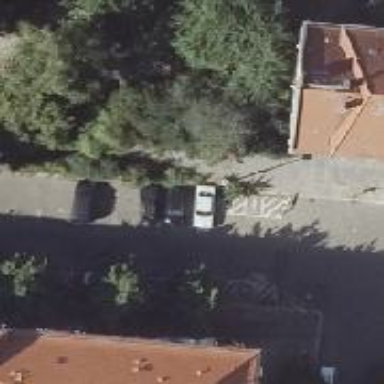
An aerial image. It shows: Residential road with asphalt surface. There is parallel on-street parking on the right side and perpendicular on-street parking on the left side.